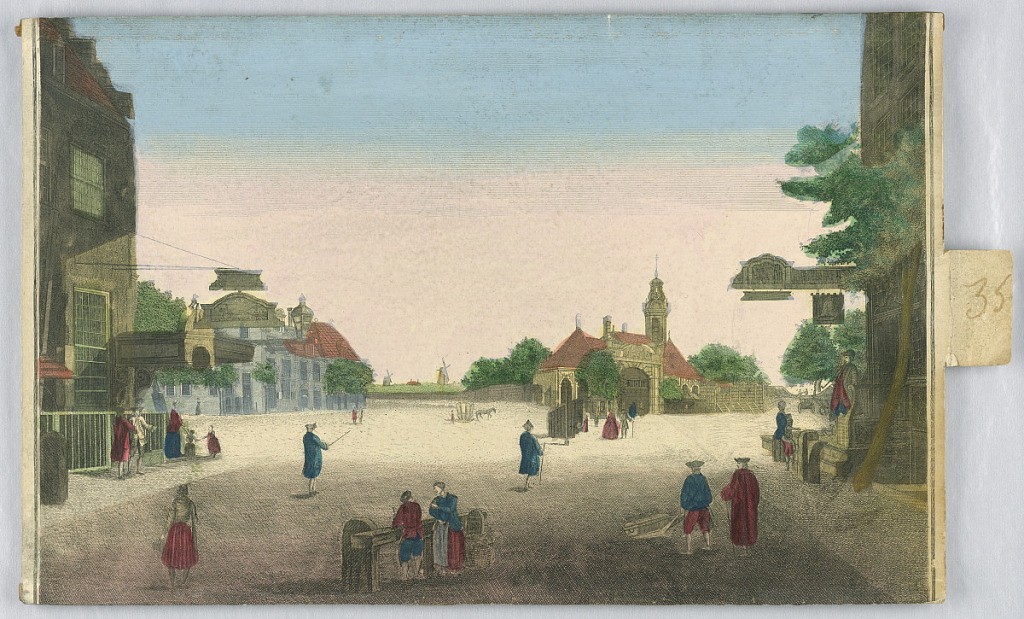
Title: The Outskirts of Amsterdam
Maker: Georg Balthasar Probst, German, 1732 - 1801
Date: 1750–75
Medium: Hand-colored engraving on paper
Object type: Print
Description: For peep show. Horizontal rectangle. In the foreground is a street flanked by two inns, parts of which are shown. In the middle distance is a cross-road with a farm lying at the corner. At left are a group of houses. Walkers and carriages are shown.